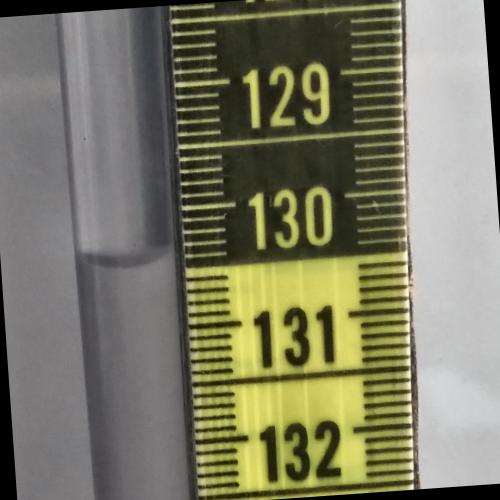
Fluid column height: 130.4 cm